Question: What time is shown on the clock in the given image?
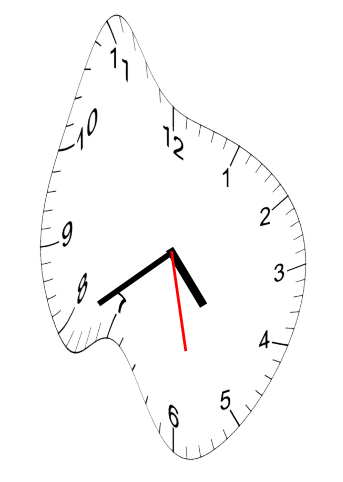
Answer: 04:39:28